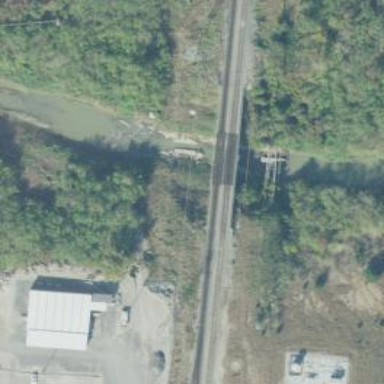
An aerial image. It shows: Bridge over railway siding.